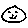
Label: smiley face